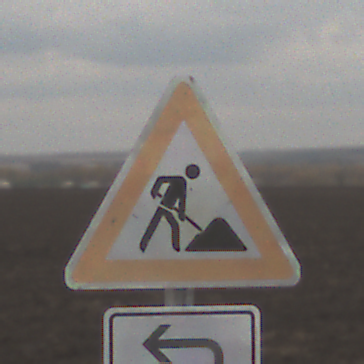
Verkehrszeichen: Arbeitsstelle
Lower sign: RichtungsangabeDurchPfeile2
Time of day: MorningAfternoon
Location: Outdoor (Nature)
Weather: Overcast
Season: NotSpecified
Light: Natural